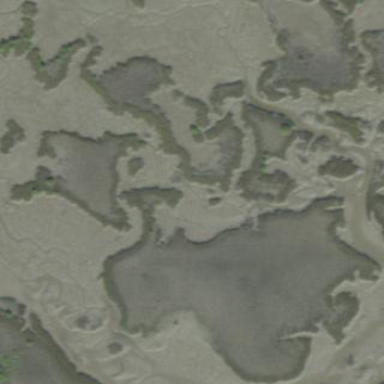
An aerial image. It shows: Saltmarsh wetland.